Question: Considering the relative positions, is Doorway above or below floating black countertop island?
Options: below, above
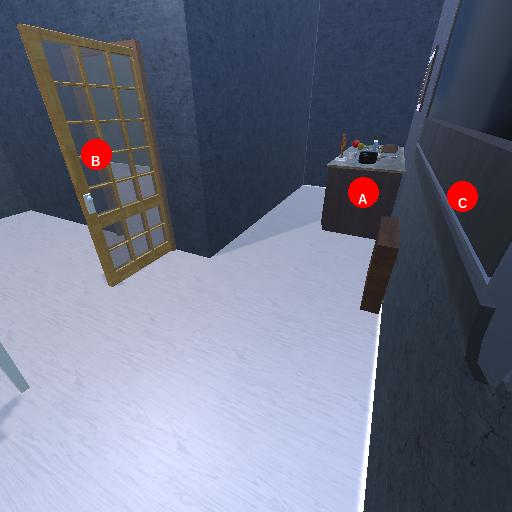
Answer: below